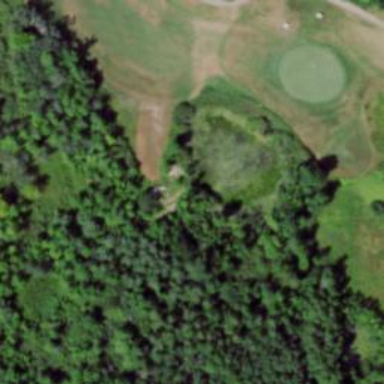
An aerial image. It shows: Water hazard on golf course.